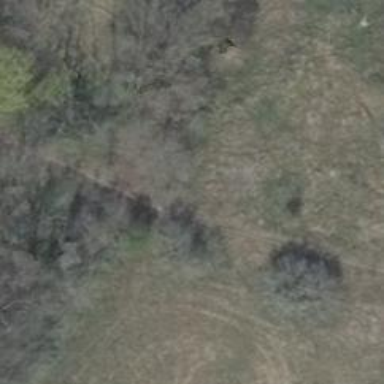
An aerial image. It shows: Grassy track with grade5 tracktype.